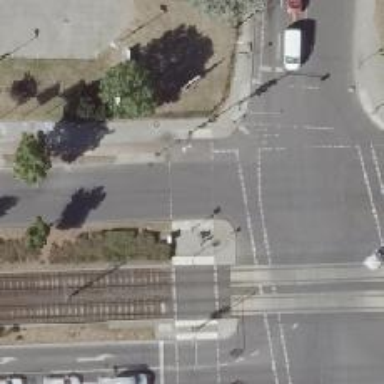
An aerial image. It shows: Crossing with traffic signals.